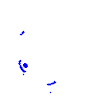
Particle: electron